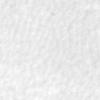
Label: no_change